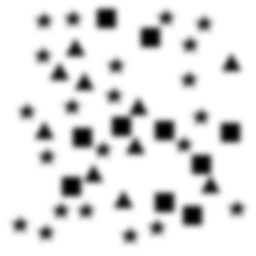
Squares: 10
Triangles: 10
Stars: 22
Total shapes: 42